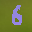
Label: 6